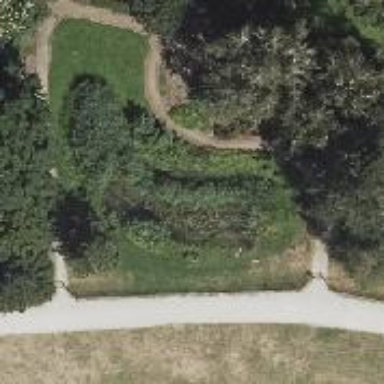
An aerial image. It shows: Path.